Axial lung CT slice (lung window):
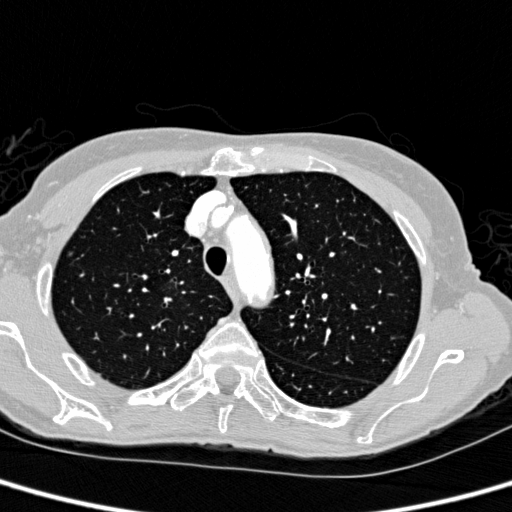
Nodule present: yes
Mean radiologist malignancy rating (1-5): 1.5